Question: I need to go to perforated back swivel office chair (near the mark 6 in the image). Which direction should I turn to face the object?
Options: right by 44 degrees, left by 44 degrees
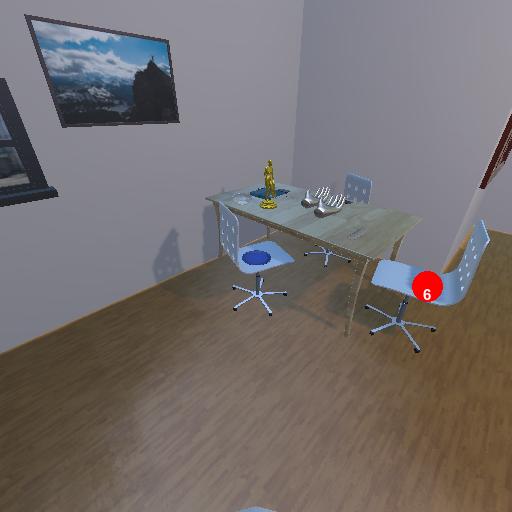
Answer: right by 44 degrees